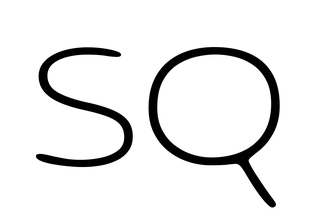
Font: Gluten_Thin